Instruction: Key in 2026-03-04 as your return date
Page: home
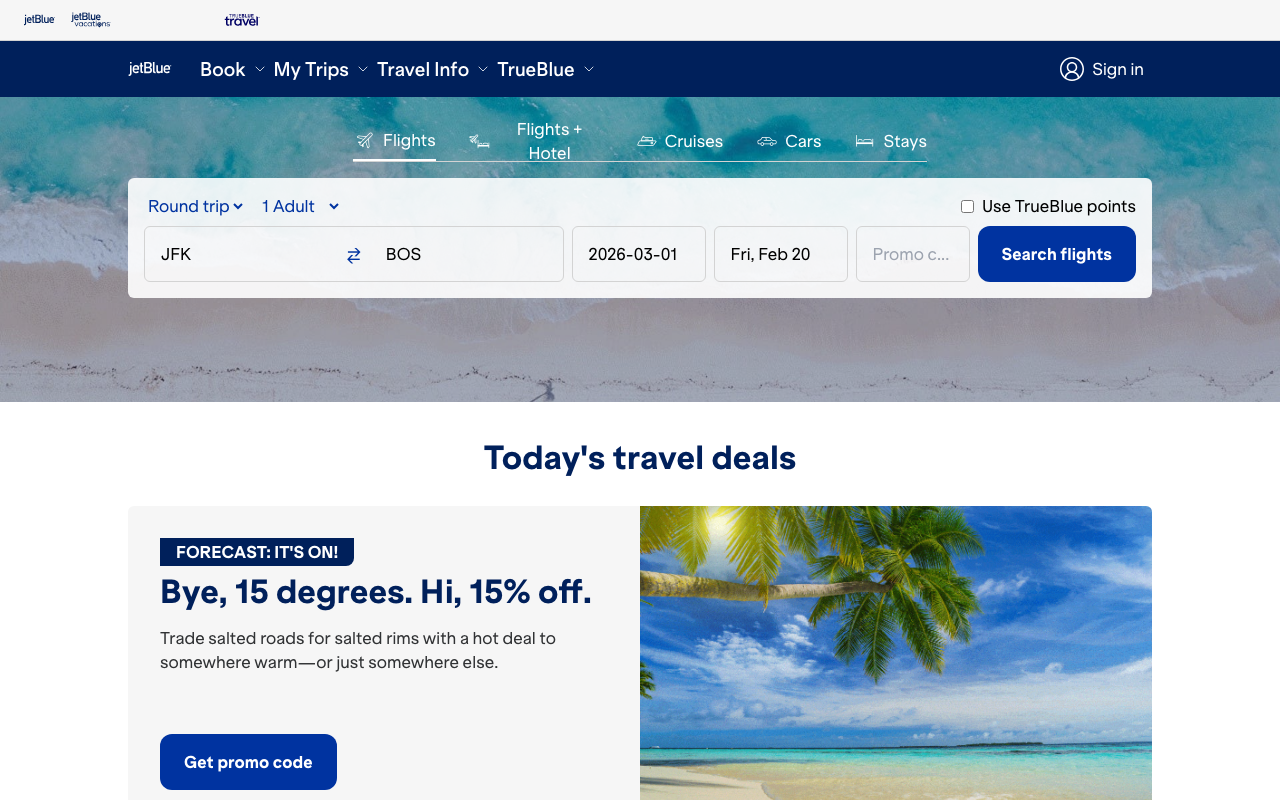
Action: type